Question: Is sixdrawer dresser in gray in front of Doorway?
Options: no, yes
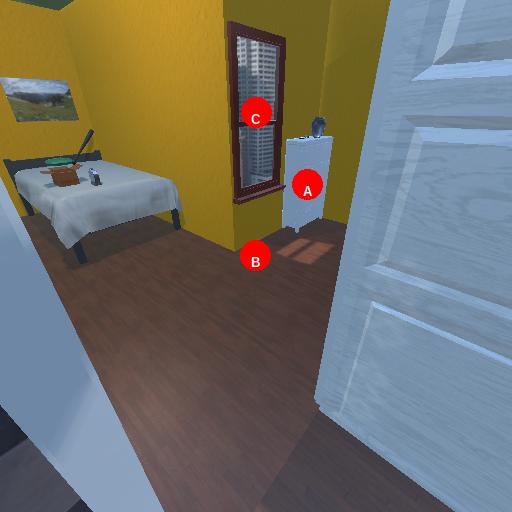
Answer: no